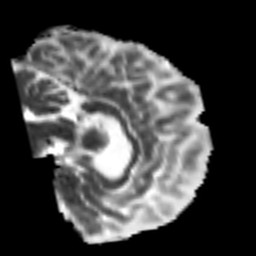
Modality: MD
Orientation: sagittal
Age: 56
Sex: male
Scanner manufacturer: siemens
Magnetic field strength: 3 T
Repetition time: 7.3 s
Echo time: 0.087 s